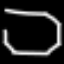
Label: octagon